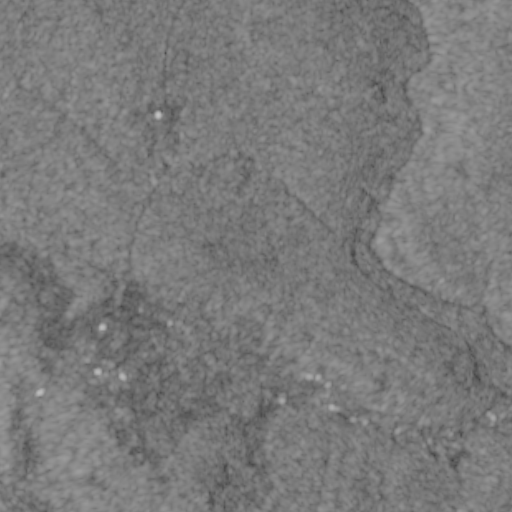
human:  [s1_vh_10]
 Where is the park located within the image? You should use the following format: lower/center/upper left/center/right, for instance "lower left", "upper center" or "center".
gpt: The park is located in the lower left of the image.
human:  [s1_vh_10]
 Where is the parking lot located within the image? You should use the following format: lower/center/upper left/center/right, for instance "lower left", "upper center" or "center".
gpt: The parking lot is located in the lower of the image.
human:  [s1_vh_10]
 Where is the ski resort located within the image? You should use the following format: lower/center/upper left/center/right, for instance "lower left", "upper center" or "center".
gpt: The ski resort is located in the lower center of the image.
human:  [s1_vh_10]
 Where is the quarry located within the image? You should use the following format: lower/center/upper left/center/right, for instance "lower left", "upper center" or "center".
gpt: There is no quarry in the image.

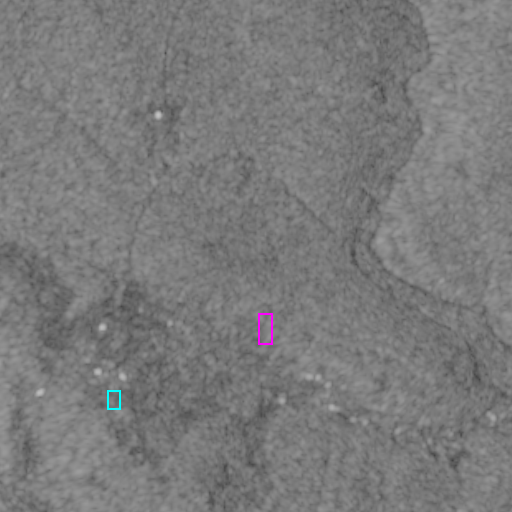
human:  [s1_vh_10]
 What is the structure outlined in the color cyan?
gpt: The structure outlined in cyan is a park.
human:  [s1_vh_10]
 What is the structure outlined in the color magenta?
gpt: The structure outlined in magenta is a ski resort.
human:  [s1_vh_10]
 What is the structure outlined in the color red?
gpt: There is no red outline.